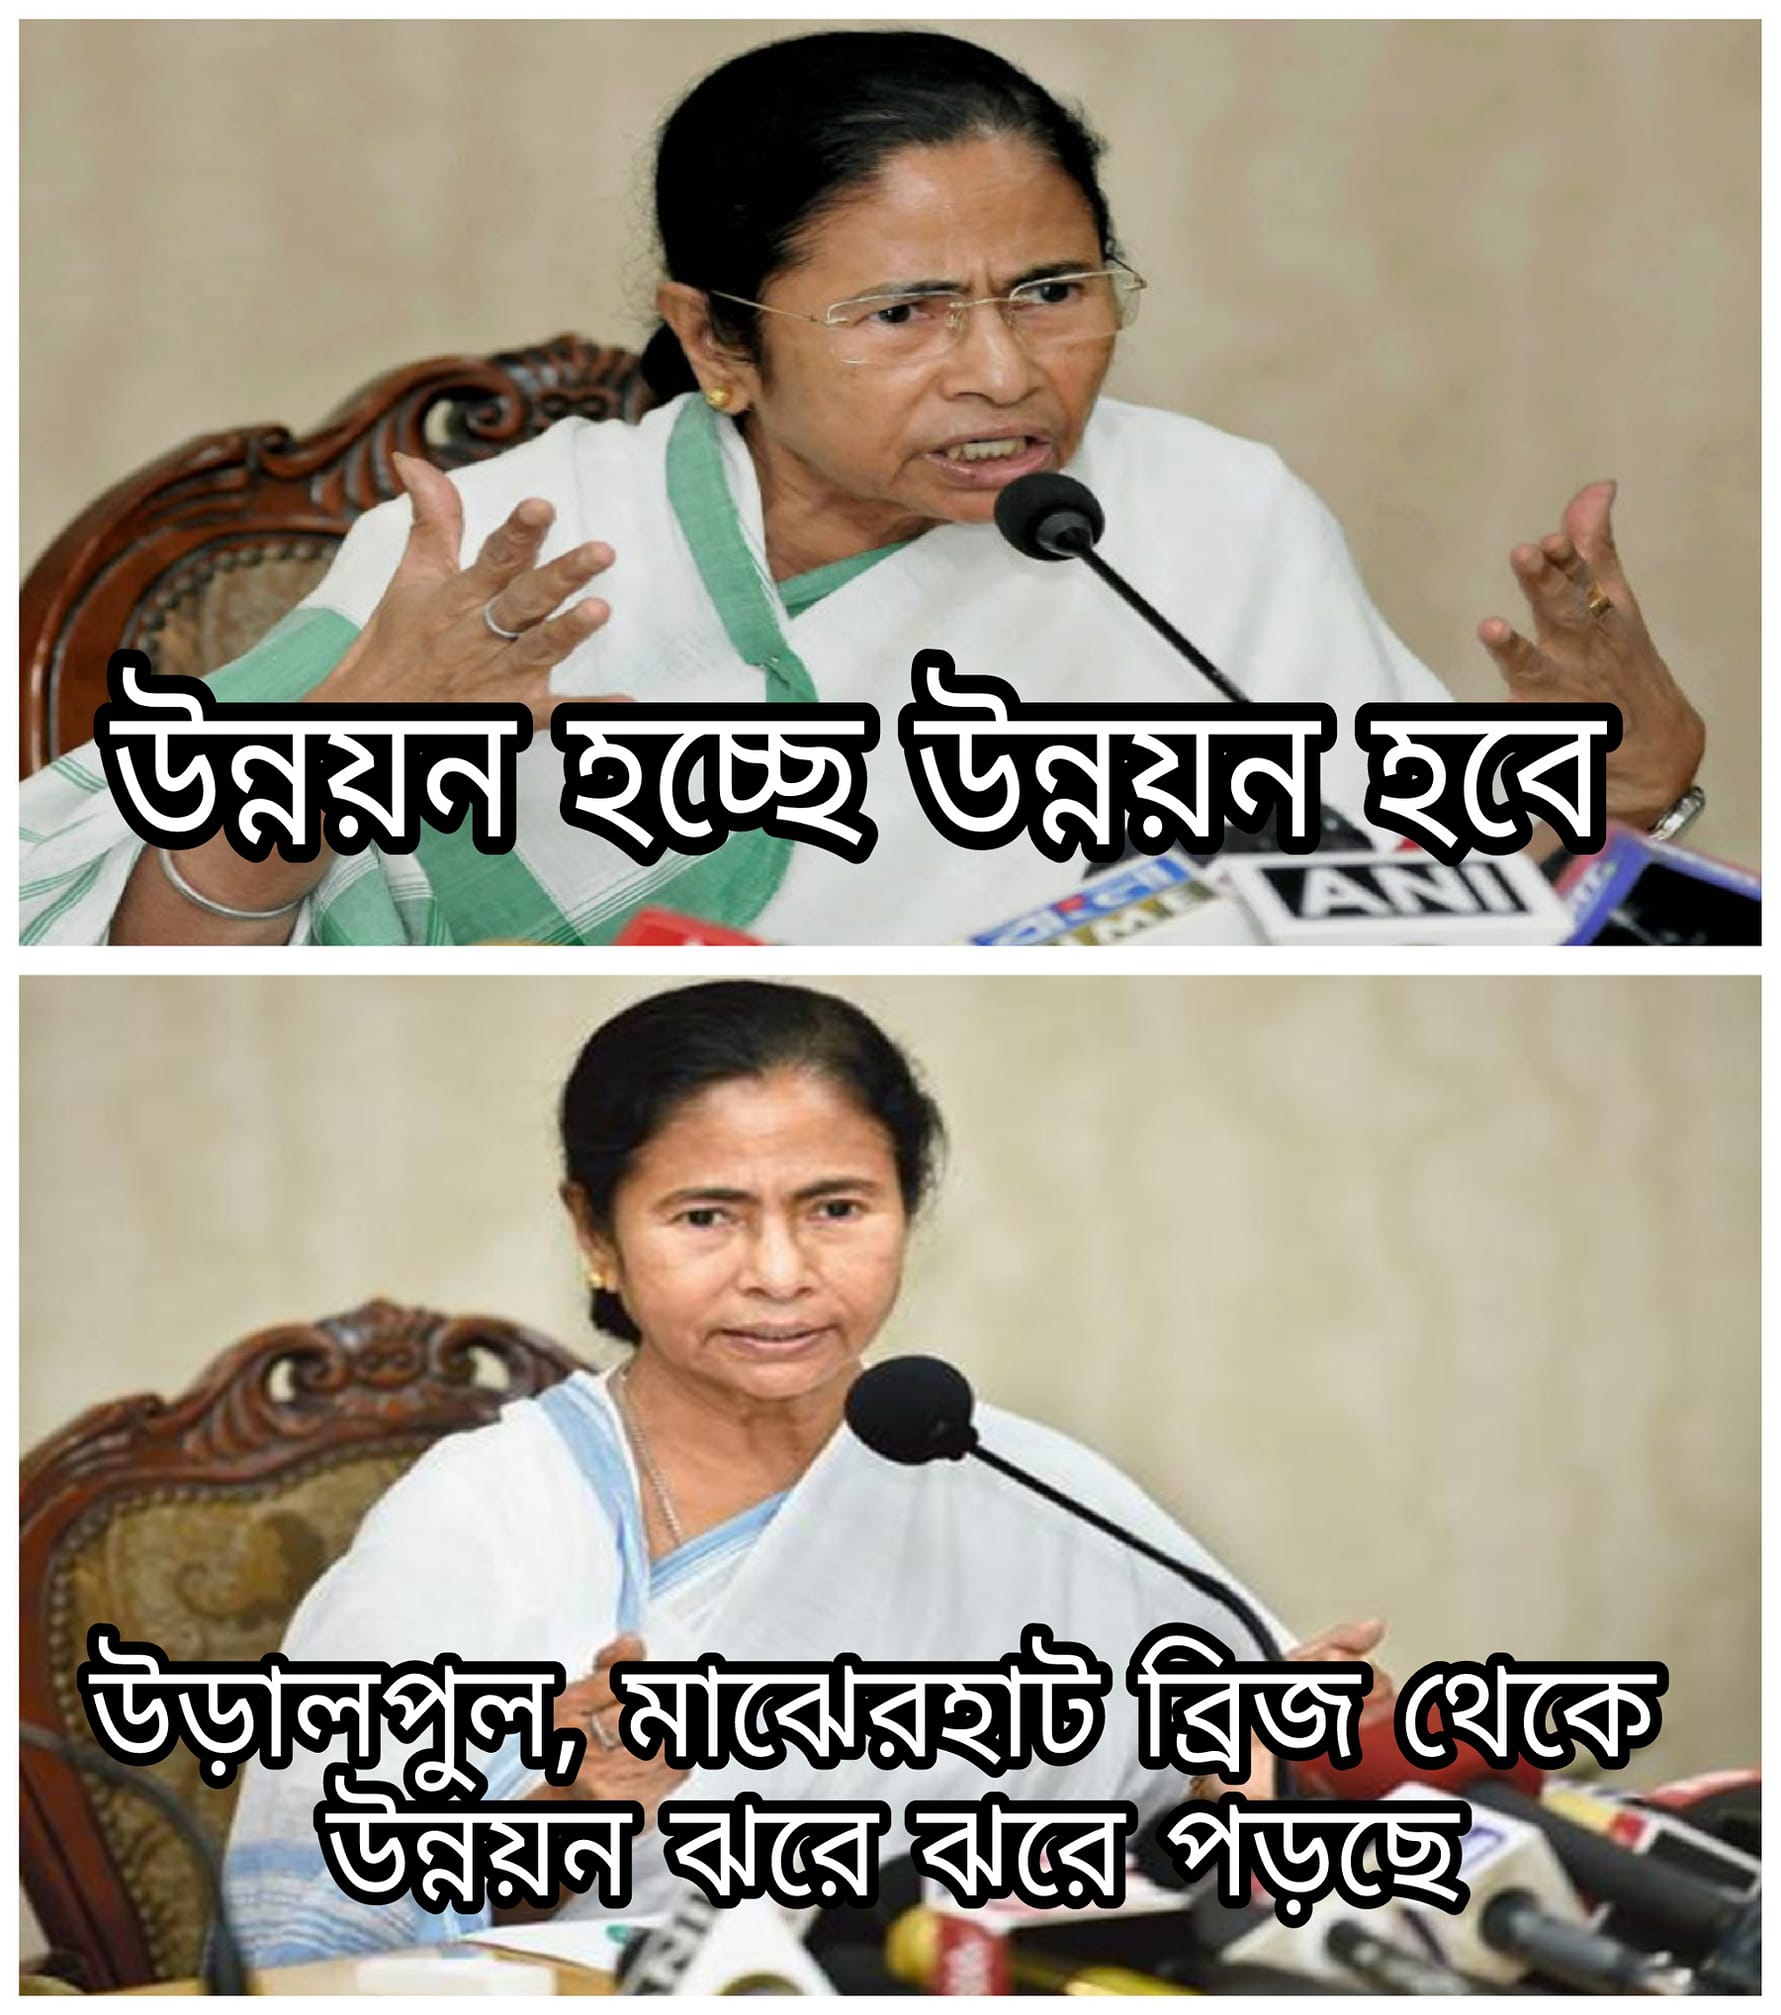
Caption: উন্নয়ন হচ্ছে উন্নয়ন হবে    উড়ালপুল, মাঝেরহাট ব্রিজ থেকে উন্নয়ন ঝরে ঝরে পড়ছে
Label: hate